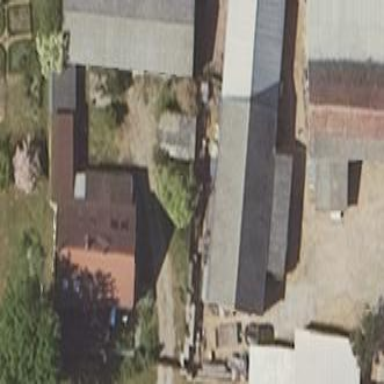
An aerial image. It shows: Shed building.